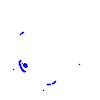
Particle: pion